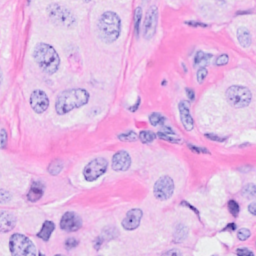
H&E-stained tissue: Breast